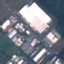
Land use / land cover: Industrial